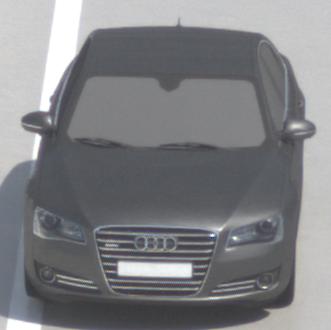
Make: Audi
Model: A8 D4
Model produced from: 2009
Model produced until: 2017
Doors: 4
Color: gray
Road condition: wet road
Daytime: midday
Contrast: high contrast